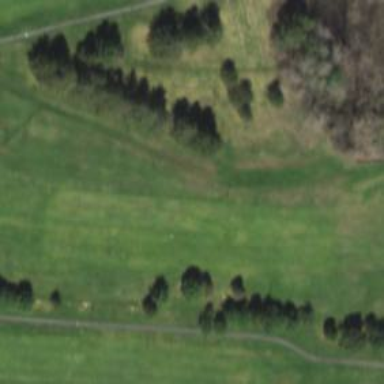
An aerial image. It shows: Area of rough grass used for golf.